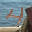
Label: 4